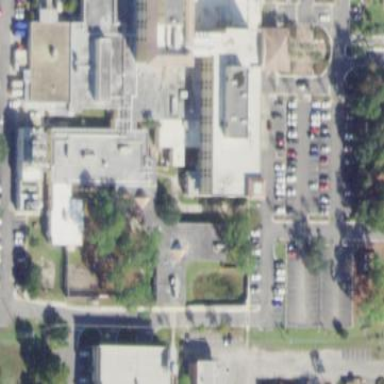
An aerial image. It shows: Hospital.